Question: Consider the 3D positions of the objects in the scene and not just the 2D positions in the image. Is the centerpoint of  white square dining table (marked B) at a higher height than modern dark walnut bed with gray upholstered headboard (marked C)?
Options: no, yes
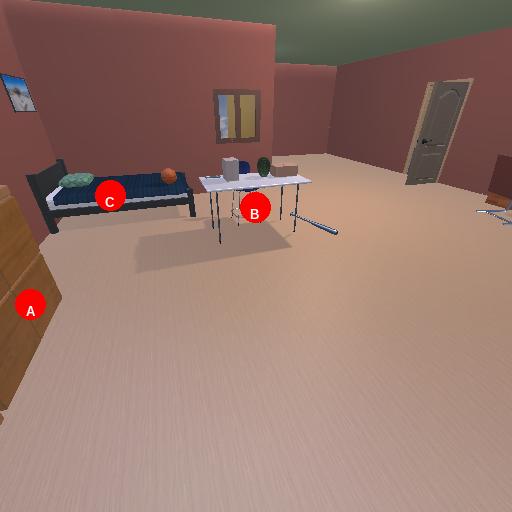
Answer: no